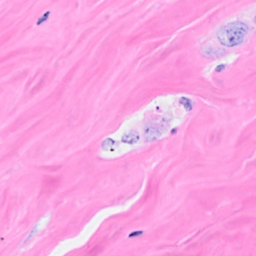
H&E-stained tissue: Breast